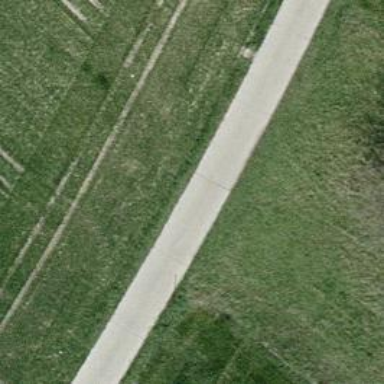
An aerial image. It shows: Unclassified road with asphalt surface that cuts through agricultural land.